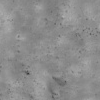
Atmospheric dust classification: not_dusty